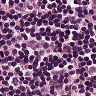
Metastatic tissue present: no